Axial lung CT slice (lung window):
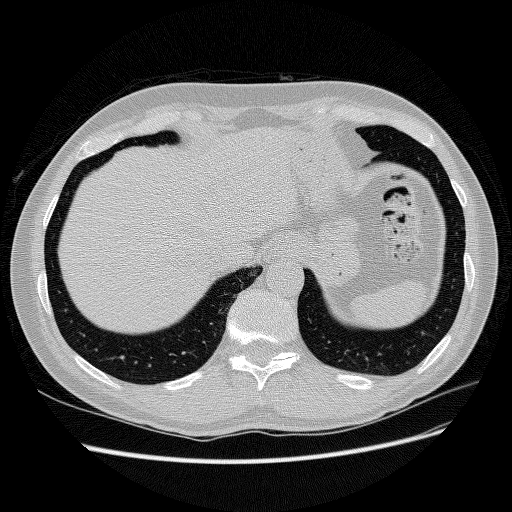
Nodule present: no